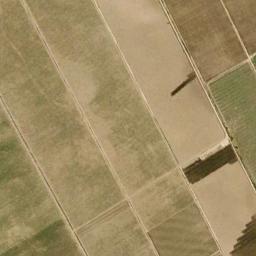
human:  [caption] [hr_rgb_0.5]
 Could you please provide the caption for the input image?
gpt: There are some bare rectangular farmland .

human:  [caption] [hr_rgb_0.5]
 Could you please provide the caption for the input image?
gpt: More than ten neatly arranged light green, Khaki and brown mixed rectangular farmlands of different sizes .

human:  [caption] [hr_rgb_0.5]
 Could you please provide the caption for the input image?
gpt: Several dirt roads are in rectangular farmlands .

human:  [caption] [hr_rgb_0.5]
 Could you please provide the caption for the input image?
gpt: Several rectangular farmlands are arranged in neat rows .

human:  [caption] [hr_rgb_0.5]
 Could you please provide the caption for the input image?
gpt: There are some green and yellow rectangular farmlands .